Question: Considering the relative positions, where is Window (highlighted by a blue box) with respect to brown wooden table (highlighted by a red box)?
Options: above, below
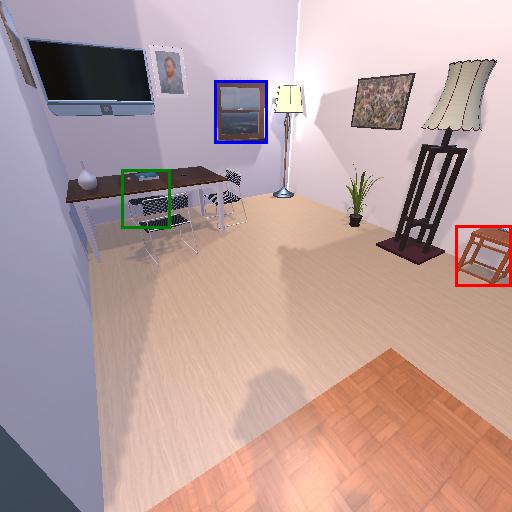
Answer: above